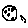
Label: moon